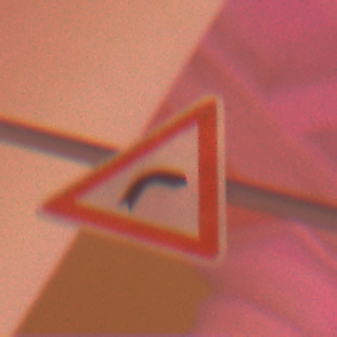
Verkehrszeichen: KurveRechts
Umgebung: Outdoor, Urban
Tageszeit: Night
Wetter: Overcast
Licht: Artificial
Jahreszeit: Winter
Kontrast: MediumContrast